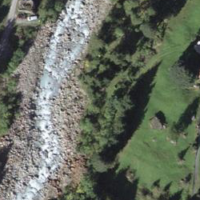
EUNIS habitat code: 23
Species observed at this site:
Pholidoptera griseoaptera
Campanula trachelium